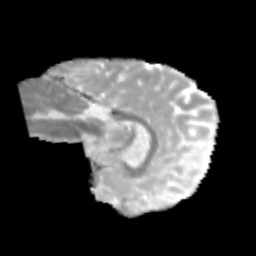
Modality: MD
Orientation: sagittal
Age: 13
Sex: female
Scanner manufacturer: siemens
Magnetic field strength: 3 T
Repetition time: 3.8 s
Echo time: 0.07 s